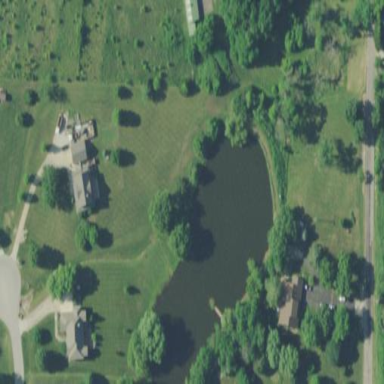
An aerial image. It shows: Peaceful pond surrounded by nature.